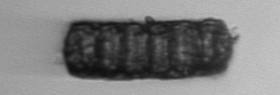
Label: Paralia_sulcata